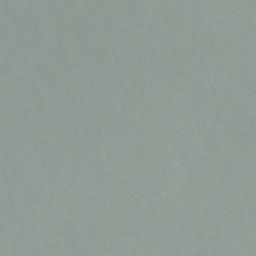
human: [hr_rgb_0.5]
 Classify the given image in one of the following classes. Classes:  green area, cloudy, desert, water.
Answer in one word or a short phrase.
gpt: cloudy